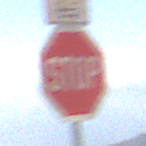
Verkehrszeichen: Stop
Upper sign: RichtungsangabeDurchPfeile9
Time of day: Midday
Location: Outdoor (Nature)
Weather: Clear
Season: NotSpecified
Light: Natural